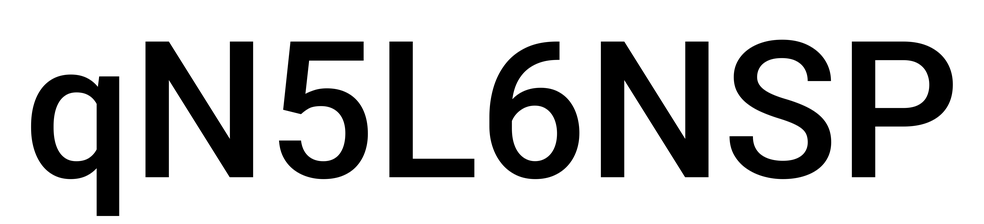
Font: Roboto_Medium